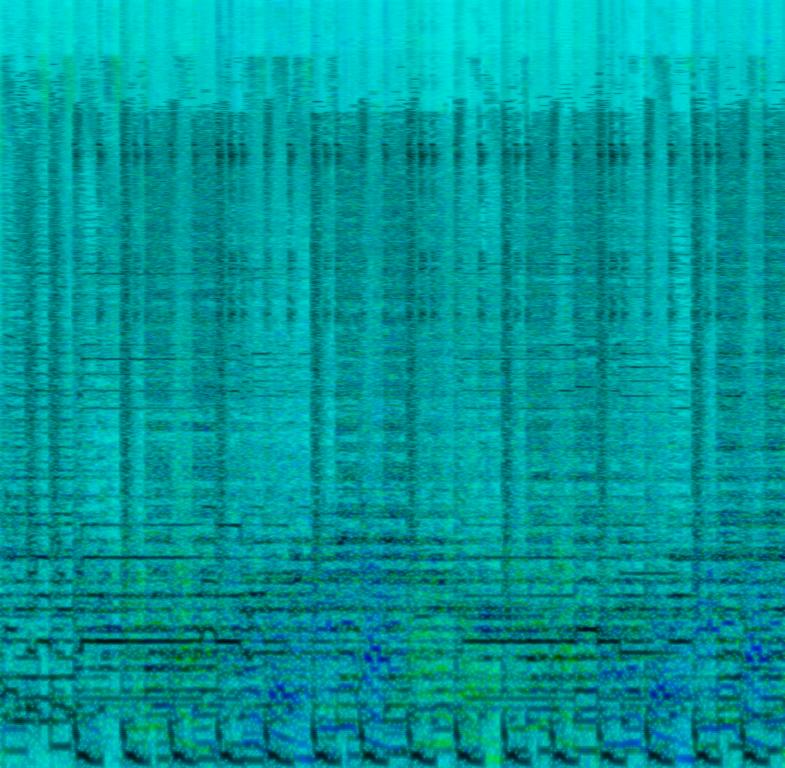
A male vocalist sings this spirited song. The tempo is fast with a bright keyboard harmony, boomy bass drops, infectious drumming and atmospheric synthesiser and a vocal riff. The electronic arrangements and synthesised sounds give it a psychedelic, trippy, hypnotic vibe. It is perky, buoyant, thumping, youthful, vivacious with a dance groove. This song is an EDM/Synth Pop song.